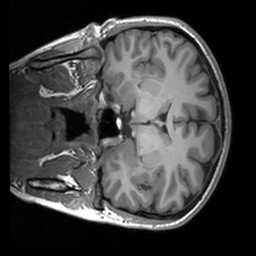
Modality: T1w
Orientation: coronal
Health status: healthy
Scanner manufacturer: siemens
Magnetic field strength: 3 T
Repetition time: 1.9 s
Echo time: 0.00226 s